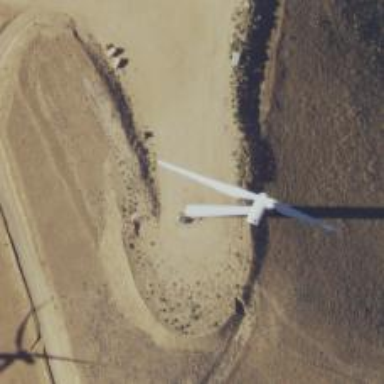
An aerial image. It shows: Wind power generator with wind turbines.